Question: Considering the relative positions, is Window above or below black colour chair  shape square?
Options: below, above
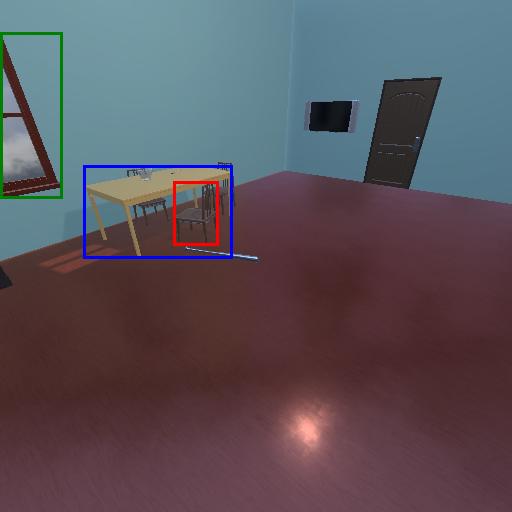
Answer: below